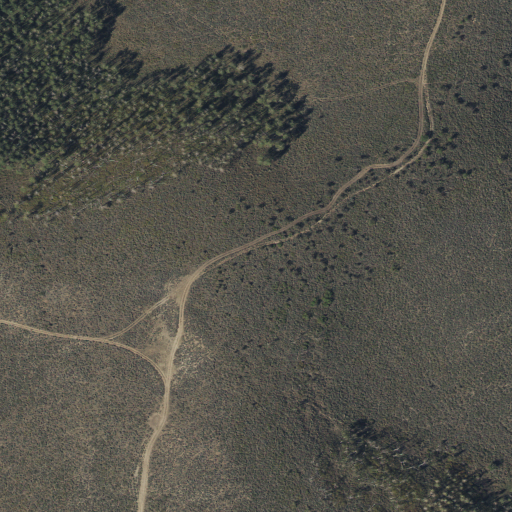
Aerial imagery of ridge(s) in Utah named Spring Creek Ridge containing evergreen forest, deciduous forest, and shrub